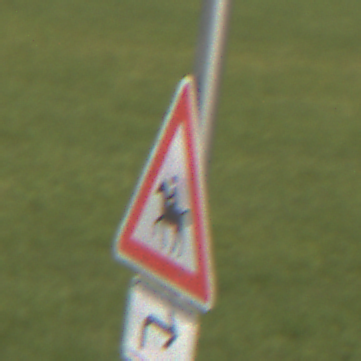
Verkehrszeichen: ReiterRechts
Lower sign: RichtungsangabeDurchPfeile5
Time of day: MorningAfternoon
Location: Outdoor (Suburban)
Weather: PartlyCloudy
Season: NotSpecified
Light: Natural